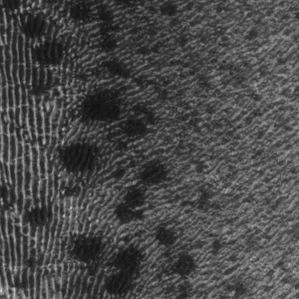
Label: frost